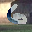
Label: 6